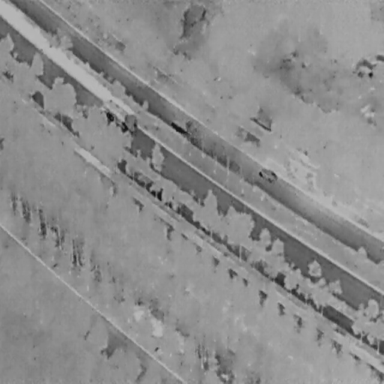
There is a Car in the infrared image.